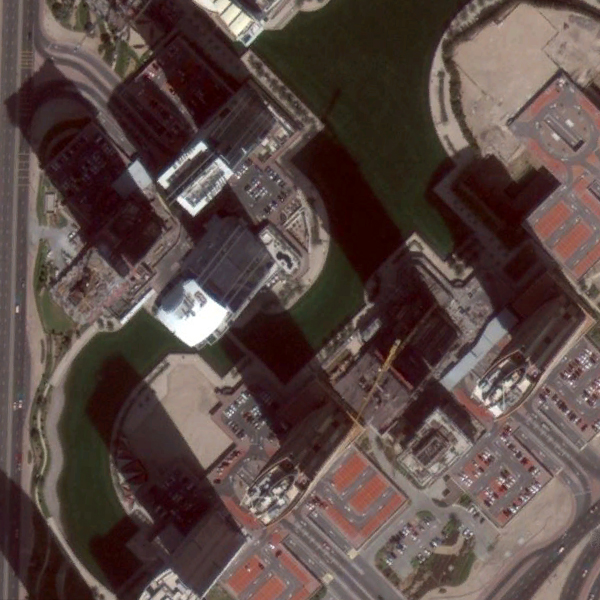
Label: Commercial